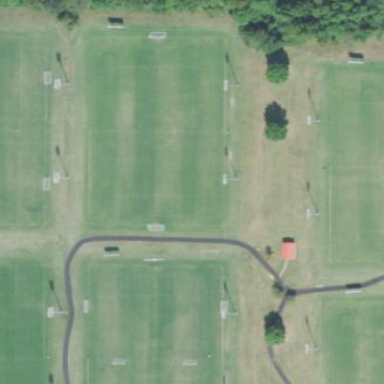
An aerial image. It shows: Soccer pitch with grass surface for leisure land.